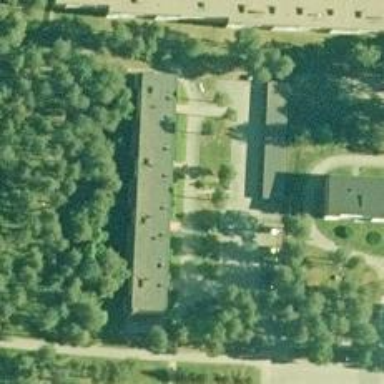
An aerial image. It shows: Driveway.